Field crop: tomato
Growth stage: 2
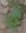
Species: solanum